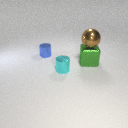
small cyan metal cylinder to the right of small blue metal cylinder